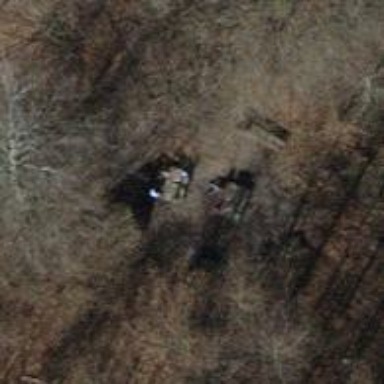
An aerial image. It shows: Picnic table located in leisure land area.